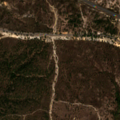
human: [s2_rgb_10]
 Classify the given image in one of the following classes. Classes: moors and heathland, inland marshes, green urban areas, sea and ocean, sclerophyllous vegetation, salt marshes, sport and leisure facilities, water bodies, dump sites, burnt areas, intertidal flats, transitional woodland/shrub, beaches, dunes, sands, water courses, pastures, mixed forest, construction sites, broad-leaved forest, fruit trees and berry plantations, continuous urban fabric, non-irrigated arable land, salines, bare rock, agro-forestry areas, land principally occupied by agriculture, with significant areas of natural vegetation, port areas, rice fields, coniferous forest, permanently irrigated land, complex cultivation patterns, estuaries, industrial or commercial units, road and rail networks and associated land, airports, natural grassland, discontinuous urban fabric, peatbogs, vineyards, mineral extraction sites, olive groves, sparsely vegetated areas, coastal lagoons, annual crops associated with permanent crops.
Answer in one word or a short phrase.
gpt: agro-forestry areas, broad-leaved forest, mixed forest, transitional woodland/shrub